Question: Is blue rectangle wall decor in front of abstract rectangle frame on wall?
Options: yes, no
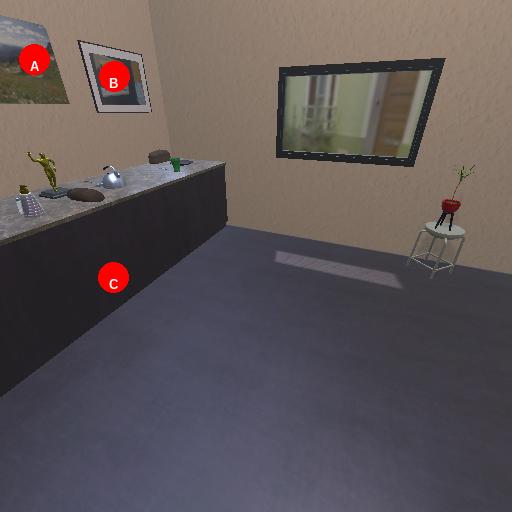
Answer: yes